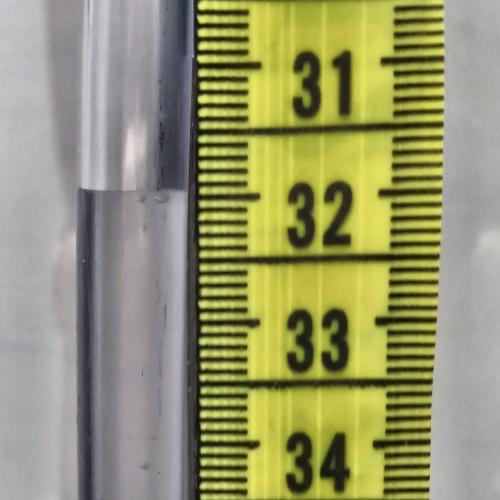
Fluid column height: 32.0 cm